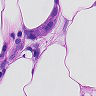
Metastatic tissue present: yes